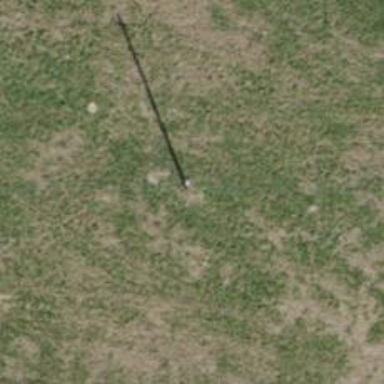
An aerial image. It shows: Power pole.